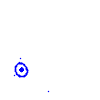
Particle: electron